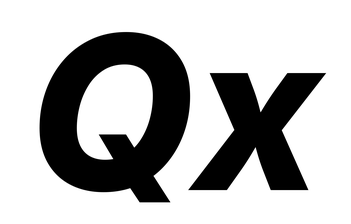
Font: Inter-Italic_ExtraBold_Italic